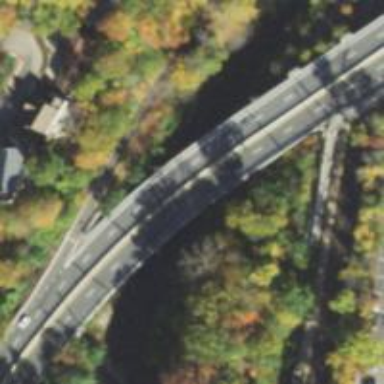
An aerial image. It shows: Asphalt road on bridge. The road is trunk highway and is motorway and expressway.